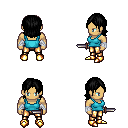
a pixel art fantasy rpg character, male body template, human, tanned skin, teal pirate shirt, gold greaves, black long bangs hairstyle, white cloth bandages, gold boots, dagger, four views (front, back, left, right), 2x2 character sprite sheet, small pixel art, hard edges, no anti-aliasing